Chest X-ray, PA view. Patient: 37 years old, sex M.
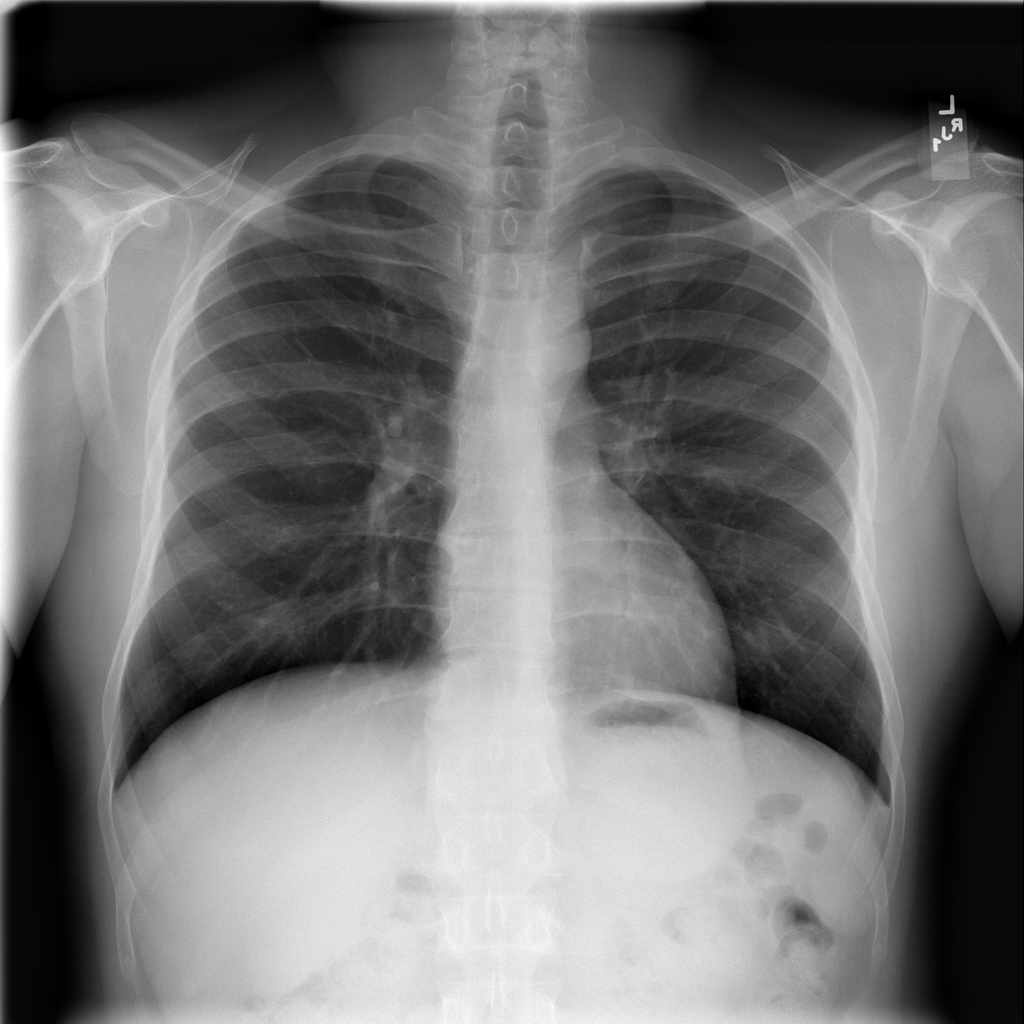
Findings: No Finding